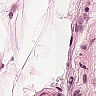
Metastatic tissue present: no